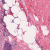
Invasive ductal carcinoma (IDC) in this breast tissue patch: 0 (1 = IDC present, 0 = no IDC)